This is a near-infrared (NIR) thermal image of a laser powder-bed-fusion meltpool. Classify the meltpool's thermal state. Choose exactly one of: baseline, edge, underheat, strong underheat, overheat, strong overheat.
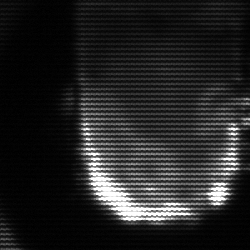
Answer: baseline